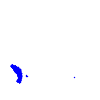
Particle: electron